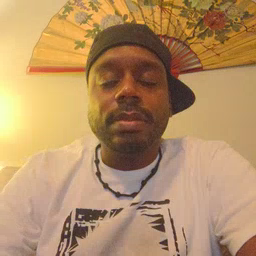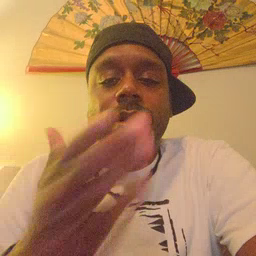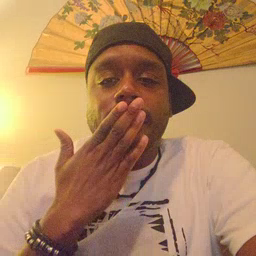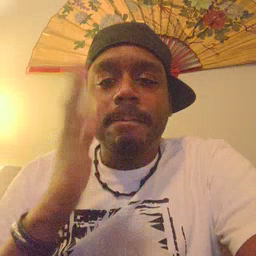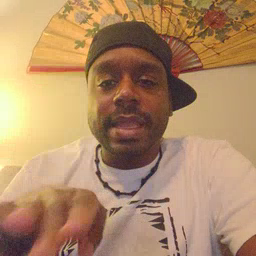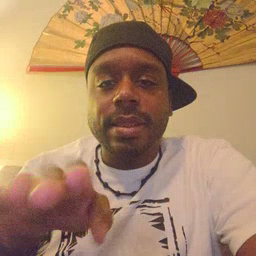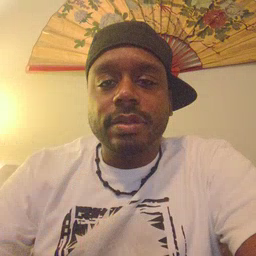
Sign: bad